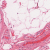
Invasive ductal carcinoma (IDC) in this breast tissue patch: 0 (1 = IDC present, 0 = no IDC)